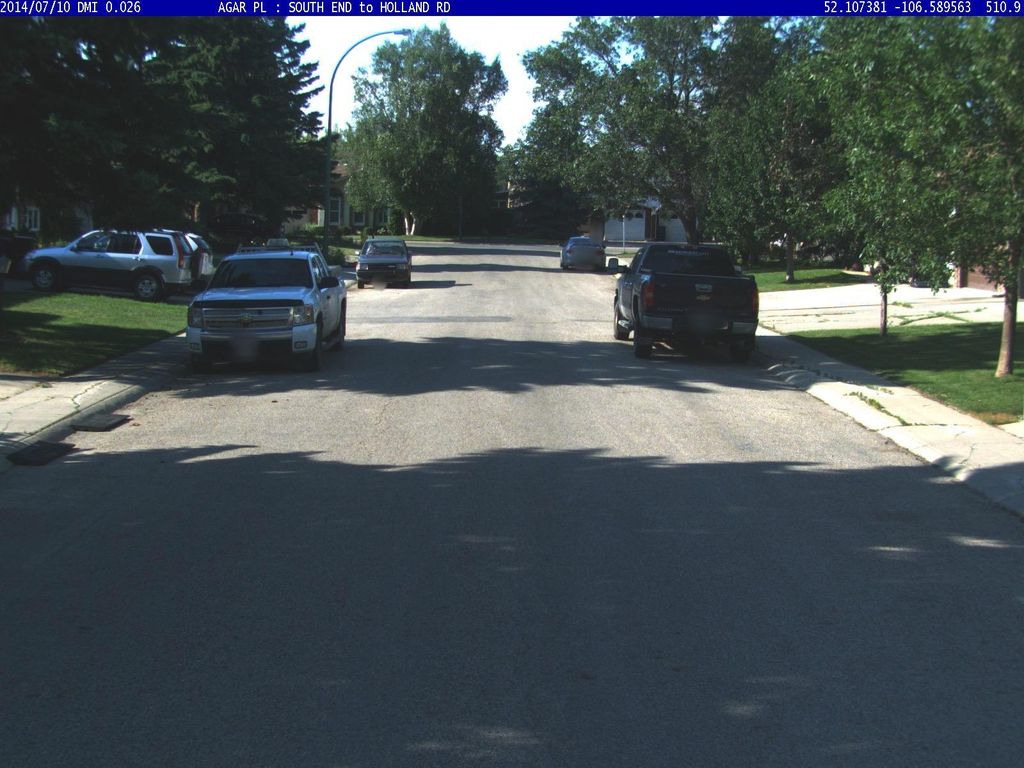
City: saskatoon